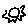
Label: sun